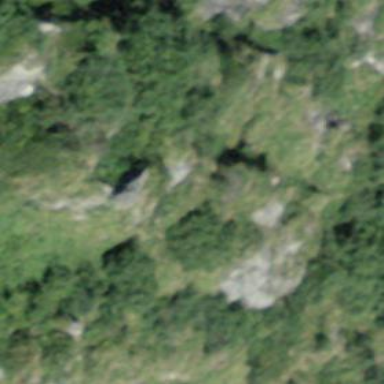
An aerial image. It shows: Cliff in nature.